Aerial crown-view tile of a tropical tree (Barro Colorado Island, Panama), acquired 20250414:
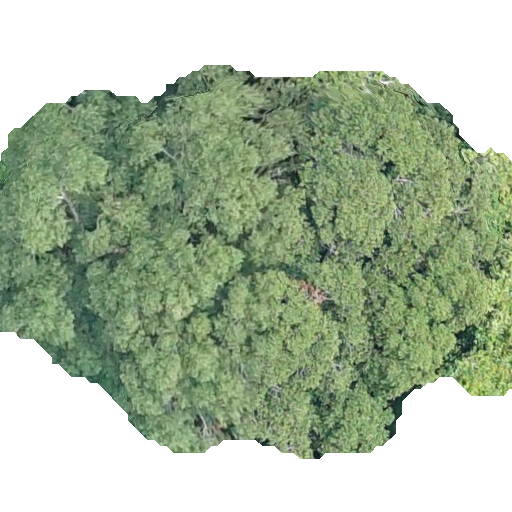
Species: Calophyllum longifolium
GBIF accepted scientific name: Calophyllum longifolium
Crown area: 257.494 m²